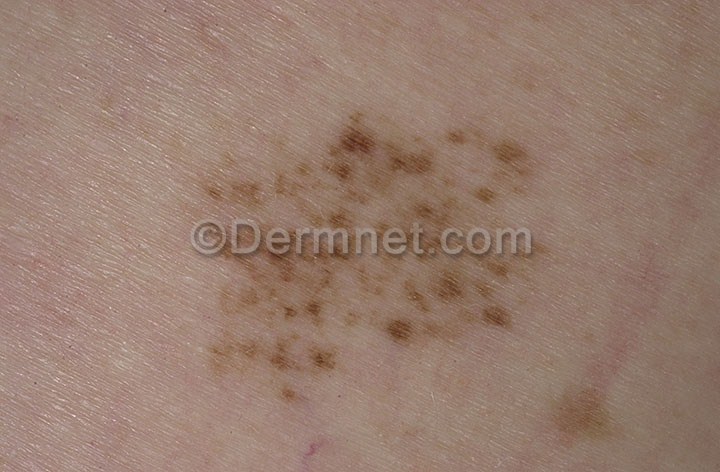
Disease: Melanoma Skin Cancer Nevi and Moles